Aerial crown-view tile of a tropical tree (Barro Colorado Island, Panama), acquired 20250217:
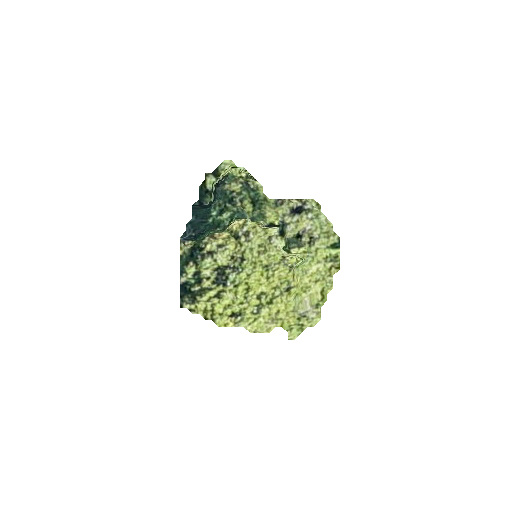
Species: Aiouea montana
GBIF accepted scientific name: Aiouea montana
Crown area: 29.66 m²